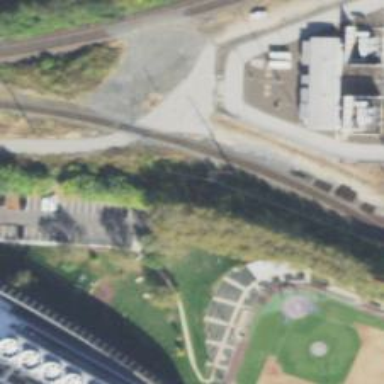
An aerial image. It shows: Railway tracks on embankment.